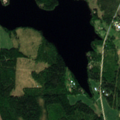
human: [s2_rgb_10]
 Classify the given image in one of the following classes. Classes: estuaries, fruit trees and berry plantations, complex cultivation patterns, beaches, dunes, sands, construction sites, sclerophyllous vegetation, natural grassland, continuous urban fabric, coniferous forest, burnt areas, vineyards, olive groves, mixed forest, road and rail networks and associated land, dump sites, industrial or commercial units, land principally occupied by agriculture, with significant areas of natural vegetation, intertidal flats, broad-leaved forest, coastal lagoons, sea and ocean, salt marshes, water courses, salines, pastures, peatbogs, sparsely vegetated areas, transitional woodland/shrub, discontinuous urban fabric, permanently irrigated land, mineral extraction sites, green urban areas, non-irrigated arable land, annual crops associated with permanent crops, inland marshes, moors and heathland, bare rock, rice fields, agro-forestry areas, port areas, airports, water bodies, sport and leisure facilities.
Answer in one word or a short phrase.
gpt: non-irrigated arable land, land principally occupied by agriculture, with significant areas of natural vegetation, mixed forest, transitional woodland/shrub, water bodies